Field crop: tomato
Growth stage: 1
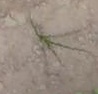
Species: cyperus